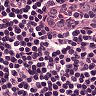
Metastatic tissue present: no